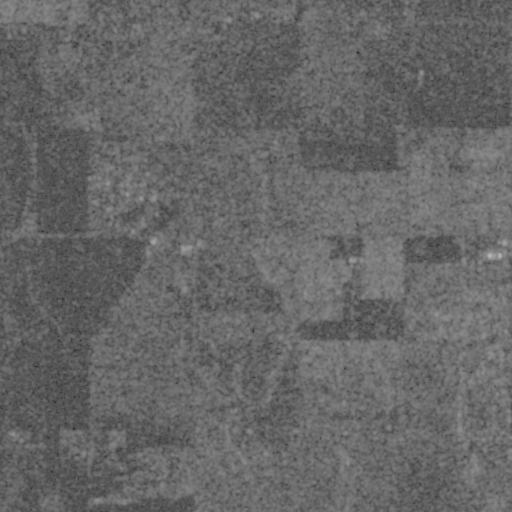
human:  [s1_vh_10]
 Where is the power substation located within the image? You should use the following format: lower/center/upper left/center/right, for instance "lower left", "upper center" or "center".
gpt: The power substation is located in the center of the image.
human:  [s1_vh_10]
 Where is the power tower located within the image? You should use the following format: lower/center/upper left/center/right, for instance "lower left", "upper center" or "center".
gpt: The power tower is located in the lower center of the image.
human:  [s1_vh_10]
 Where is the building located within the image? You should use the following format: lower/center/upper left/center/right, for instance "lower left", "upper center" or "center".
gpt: There is no building in the image.

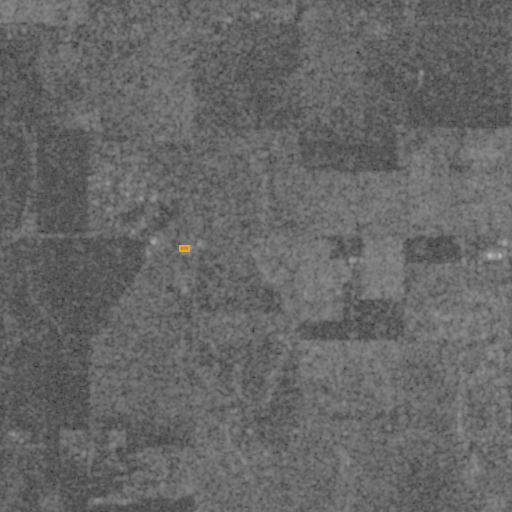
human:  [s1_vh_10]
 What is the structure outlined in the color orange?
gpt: The structure outlined in orange is a power substation.
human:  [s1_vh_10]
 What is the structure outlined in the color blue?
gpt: There is no blue outline.